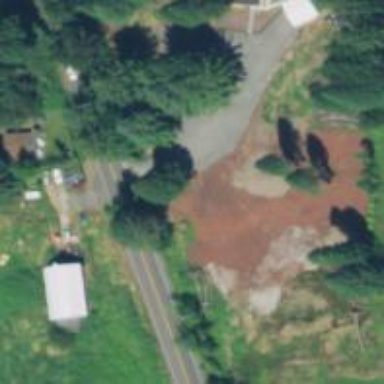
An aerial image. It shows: Driveway.